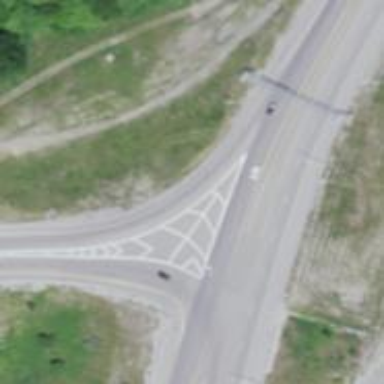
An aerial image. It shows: Trunk link highway.